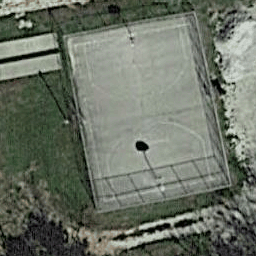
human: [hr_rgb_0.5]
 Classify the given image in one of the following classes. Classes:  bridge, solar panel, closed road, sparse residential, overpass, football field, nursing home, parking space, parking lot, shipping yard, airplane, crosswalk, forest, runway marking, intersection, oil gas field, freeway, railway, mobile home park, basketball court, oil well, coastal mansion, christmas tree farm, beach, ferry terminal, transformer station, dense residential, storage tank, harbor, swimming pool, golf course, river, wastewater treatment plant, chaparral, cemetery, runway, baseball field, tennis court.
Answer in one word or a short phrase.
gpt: basketball court